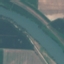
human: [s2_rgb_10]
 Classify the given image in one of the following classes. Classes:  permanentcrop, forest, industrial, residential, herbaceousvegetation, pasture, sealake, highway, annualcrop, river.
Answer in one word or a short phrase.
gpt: River